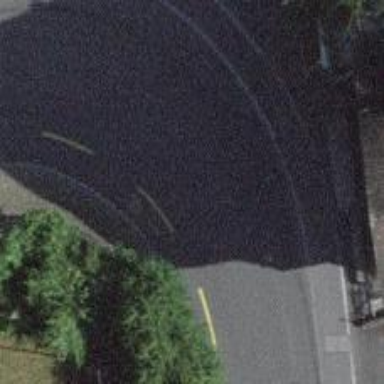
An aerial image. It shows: Tertiary road with designated cycle lane on the left.